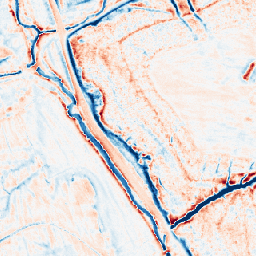
Category: edge_preserving
Decomposition family: anisotropic_diffusion
Decomposition parameters: iterations: 50
kappa: 100
gamma: 0.1
Upsampling method: nearest
Upsampling parameters: scale: 8
Upsampling scale: 8